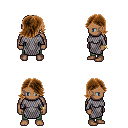
a pixel art fantasy rpg character, male body template, human, dark skin, chain mail, teal pants, brown swoop hairstyle, bracelets, four views (front, back, left, right), 2x2 character sprite sheet, small pixel art, hard edges, no anti-aliasing